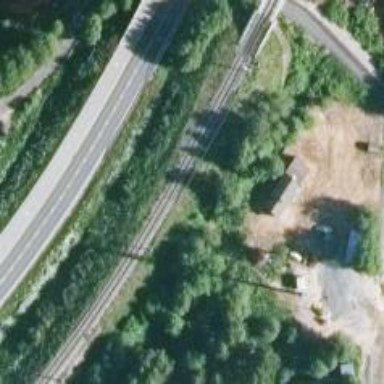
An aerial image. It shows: Railway with continuous electrified contact lines.